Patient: sex M, age 71
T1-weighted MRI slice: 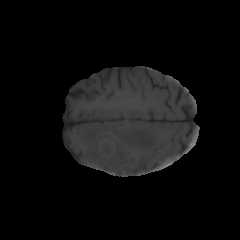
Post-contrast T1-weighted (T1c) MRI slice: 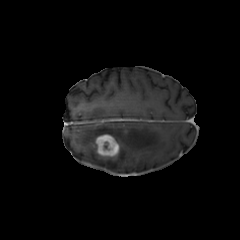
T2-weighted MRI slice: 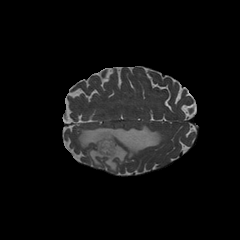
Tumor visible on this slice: yes
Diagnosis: Glioblastoma, IDH-wildtype
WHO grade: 4